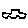
Label: car